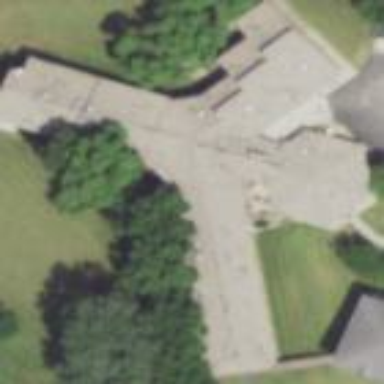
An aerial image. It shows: Building that serves as nursing home.